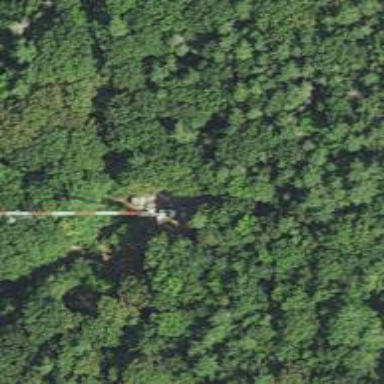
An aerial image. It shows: Mast tower used for communication.